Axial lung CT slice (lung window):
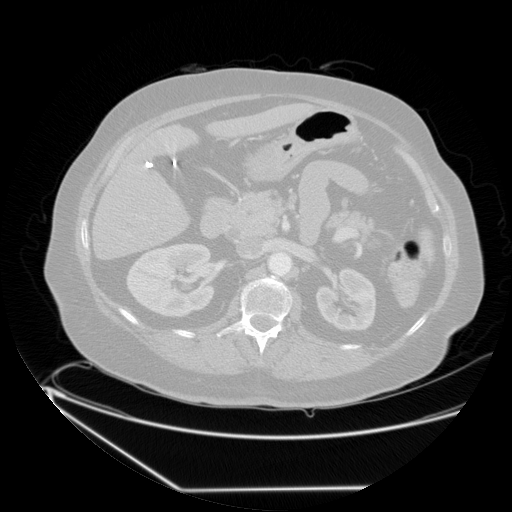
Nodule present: no